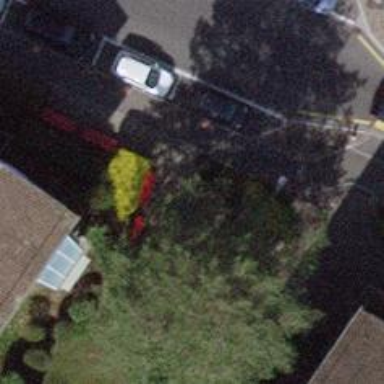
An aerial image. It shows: Red bench.